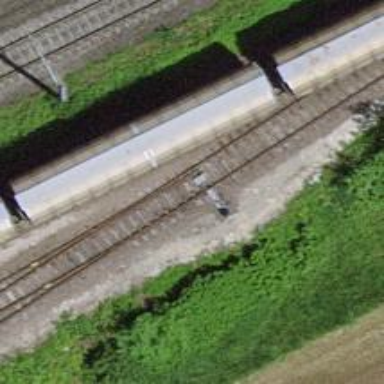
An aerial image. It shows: Railway switch.